Question:
Hi all !
I want to create a small round static percent indicator in CSS but I can't find the solution.
The squared indicator at left is ok, but so ugly, I want it round !
I have tried with rounded corner (cf indicators at the right of the screenshot), and I wonder if there is possibility to add a rounded mask to hide the corners (cf. css3 mask : <URL>, but it seems like it's only for img...
The solution can works only on webkit browsers, because it's for a mobile webapp.
Here is my code to create the (ugly) indicator in the image above :
'''
<div class="meter-wrap">
<div class="meter-value" style="background-color: #489d41; width: 70%;">
<div class="meter-text"> 70 % </div>
</div>
</div>
'''
And the css :
'''
.meter-wrap{
position: relative;
}
.meter-value {
background-color: #489d41;
}
.meter-wrap, .meter-value, .meter-text {
width: 30px; height: 30px;
/* Attempt to round the corner : (indicators at the right of the screenshot)
-webkit-border-radius : 15px;*/
}
.meter-wrap, .meter-value {
background: #bdbdbd top left no-repeat;
}
.meter-text {
position: absolute;
top:0; left:0;
padding-top: 2px;
color: #000;
text-align: center;
width: 100%;
font-size: 40%;
text-shadow: #fffeff 1px 1px 0;
}
'''
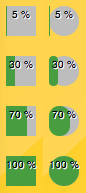
Answer: Add a wrapper around your '.meter-value' class, set its 'overflow' to 'hidden' and then set the width of that layer to get the desired effect. The rounded corners on the '.meter-value' class should remain intact and give you a nice fluid progress indicator.
You will have to move the '.meter-text' div outside of the wrapper to ensure it's visible throughout the transition, so your html would like something like:
'''
<div class="meter-wrap">
<div class="meter-text"> 70 % </div>
<div class="meter-value-wrapper" style="width:70%;">
<div class="meter-value" style="background-color: #489d41;">
</div>
</div>
'''
And the class for '.meter-value-wrapper' might look like:
'''
.meter-value-wrapper {
overflow: hidden;
width: 30px;
height: 30px;
}
'''